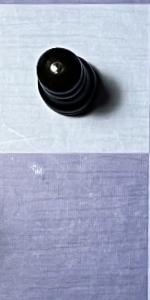
Label: Empty